Field crop: maize
Growth stage: 2
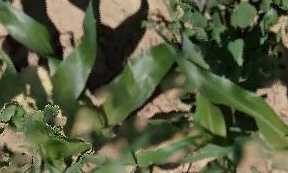
Species: maize